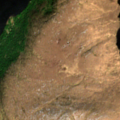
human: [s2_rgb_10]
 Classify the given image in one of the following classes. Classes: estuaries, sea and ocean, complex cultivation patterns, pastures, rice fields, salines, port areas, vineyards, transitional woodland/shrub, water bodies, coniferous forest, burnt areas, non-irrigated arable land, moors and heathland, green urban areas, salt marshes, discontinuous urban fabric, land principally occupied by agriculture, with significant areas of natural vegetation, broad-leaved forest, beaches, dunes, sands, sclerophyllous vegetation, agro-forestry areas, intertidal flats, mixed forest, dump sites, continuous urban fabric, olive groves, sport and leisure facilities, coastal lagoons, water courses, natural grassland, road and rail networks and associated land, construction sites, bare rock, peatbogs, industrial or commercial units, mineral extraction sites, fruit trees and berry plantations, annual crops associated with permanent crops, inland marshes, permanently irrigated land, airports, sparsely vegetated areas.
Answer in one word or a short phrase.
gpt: broad-leaved forest, sparsely vegetated areas, peatbogs, water bodies